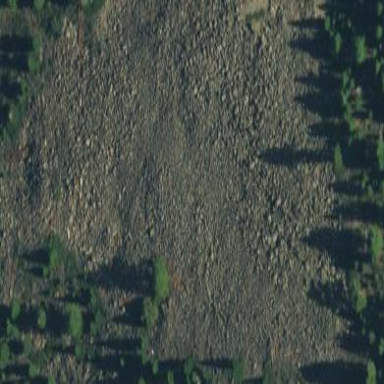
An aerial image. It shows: Scree landscape.